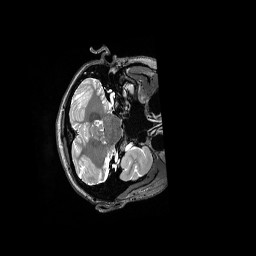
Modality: T2w
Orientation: axial
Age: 30
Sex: female
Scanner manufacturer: siemens
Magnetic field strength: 3 T
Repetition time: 3.2 s
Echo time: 0.562 s